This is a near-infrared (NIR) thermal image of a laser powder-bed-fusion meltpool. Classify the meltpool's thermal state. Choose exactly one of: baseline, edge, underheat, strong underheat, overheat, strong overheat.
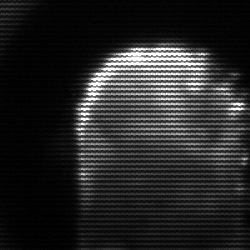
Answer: baseline